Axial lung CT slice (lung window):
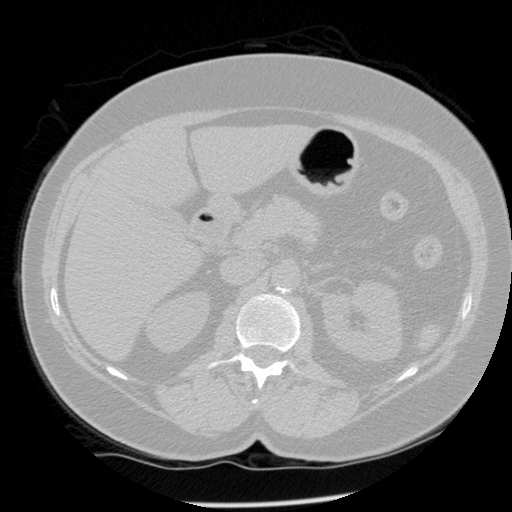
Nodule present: no